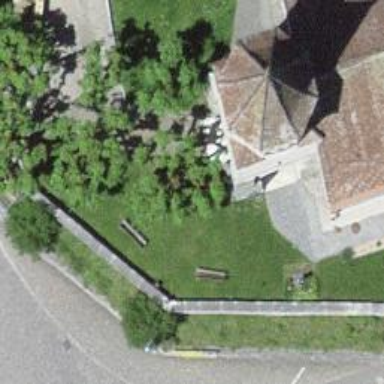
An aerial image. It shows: Brown bench.